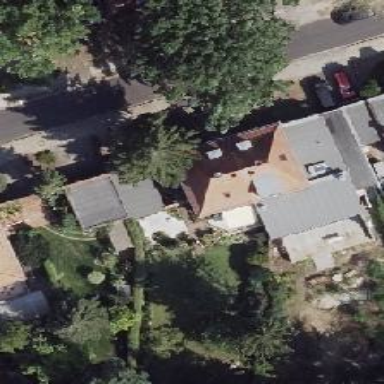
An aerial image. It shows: Hipped roof semi-detached house.